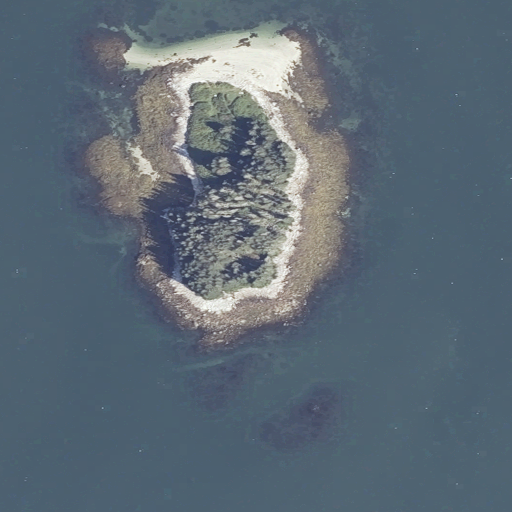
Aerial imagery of island in Maine named Rock Island containing open water, herbaceous wetlands, grassland, and barren land